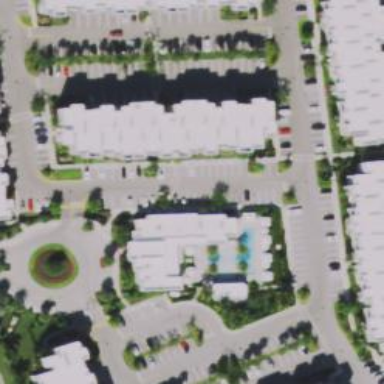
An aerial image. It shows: Parking space.